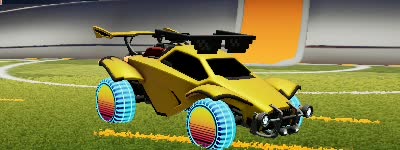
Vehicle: octane